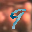
Label: 9